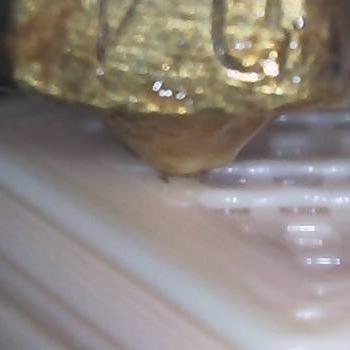
Flow rate: 267%